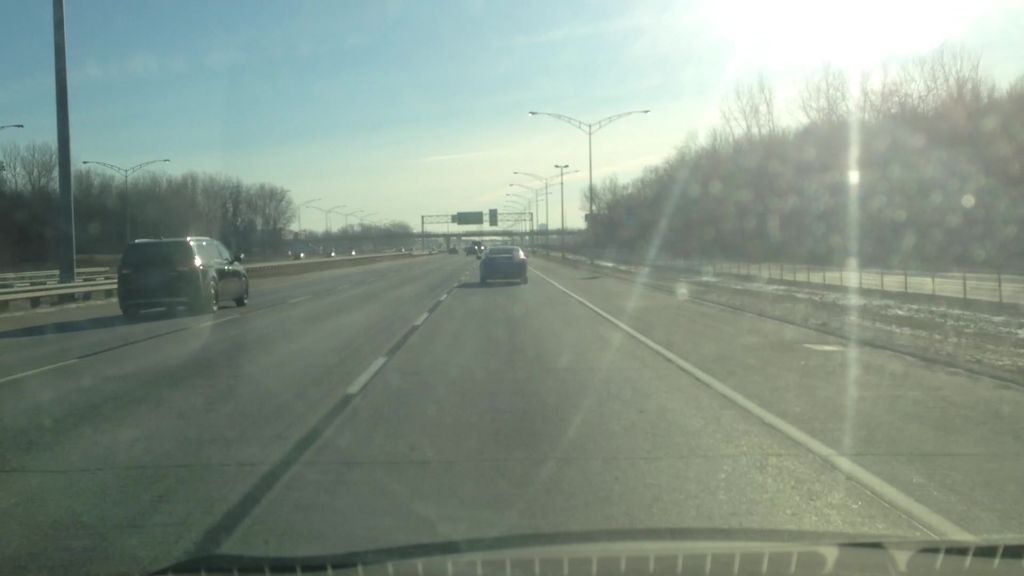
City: montreal